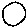
Label: circle